Question: I'm creating a website and as I am thoroughly enjoying using SASS/Compass for organizing my CSS, I came to the idea of making my website themable.
At first, I was thinking to simply have a set of say 8 variables that represent the colors of a theme palette. Next, all CSS rules will use those colors, or lightened/darkened versions of it (for shadows, overlays, gradients and glows).
Then I came to the crazy idea of having a single theme base color, after which the rest of the palette is calculated from that. For example:

In this tool, I picked a single base color (the green at the inside of the circle), after which it generated a full color palette based on that (see right), in this case it is an "analogic" color scheme.
My question is if the alghoritm in use by this tool can be replicated in SASS, so that I can have a single configurable color, whilst SASS calculates the rest of the color scheme.
I know some of you may doubt the usefulness of this exercise, but I think of it as a fun experiment.
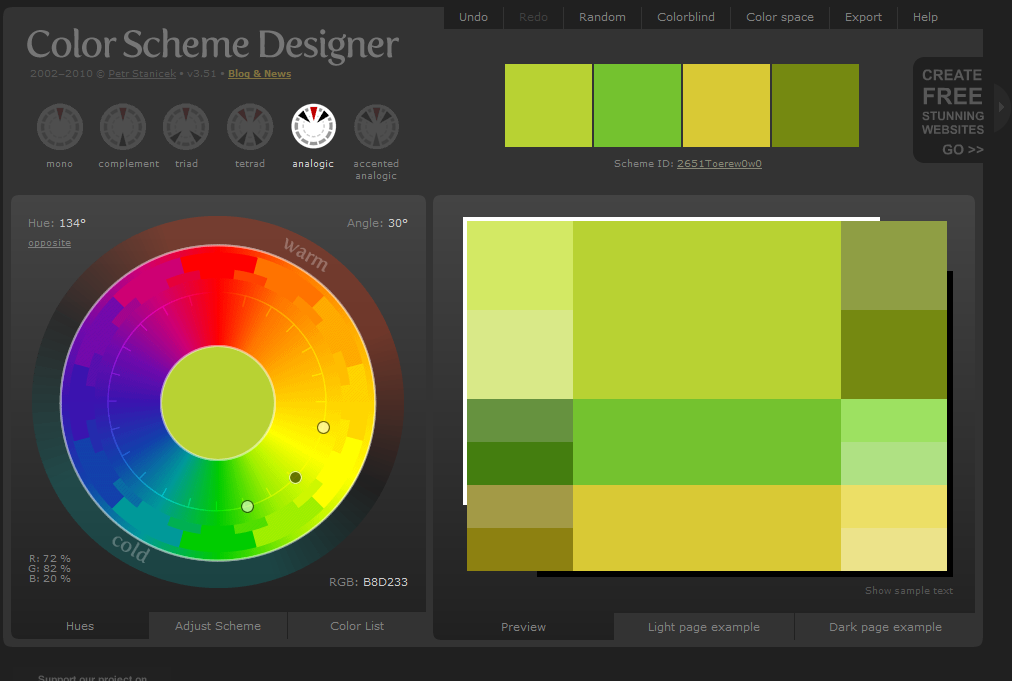
Answer: For one thing, that color wheel is incorrect. The complementary color of red is cyan, not green. Also, The correct term is 'analogous', not 'analogic'. I personally think <URL> is better.
To create a basic analogous color scheme, the first thing you need to have is a method to convert colors to and from HSL (or similar hue-based) form. Assuming you have this, the basic algorithm for the analogous 3-color scheme is:
'''
Inputs: BaseColor, HueVariation
Color1 = BaseColor
Color2 = ColorFromHSL(Hue(BaseColor) + HueVariation, Saturation(BaseColor), Lightness(BaseColor))
Color3 = ColorFromHSL(Hue(BaseColor) - HueVariation, Saturation(BaseColor), Lightness(BaseColor))
'''
<URL> has more information.